Aerial crown-view tile of a tropical tree (Barro Colorado Island, Panama), acquired 20250217:
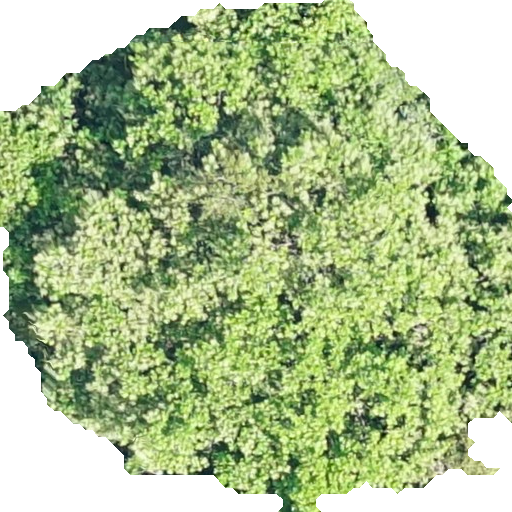
Species: Anacardium excelsum
GBIF accepted scientific name: Anacardium excelsum
Crown area: 305.657 m²